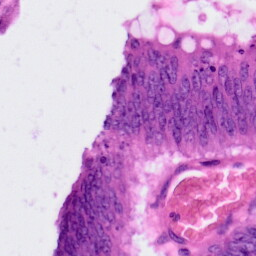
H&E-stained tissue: Colon